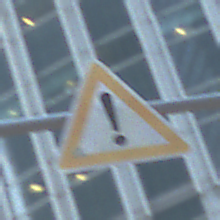
Verkehrszeichen: Gefahrenstelle
Umgebung: Outdoor, Urban
Tageszeit: MorningAfternoon
Wetter: PartlyCloudy
Licht: Natural
Jahreszeit: NotSpecified
Kontrast: LowContrast